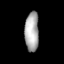
Tissue: lung
Cell type: T cells
Senescence score: 0.2363
Nuclear area (px): 540
Mean DAPI intensity: 171.643